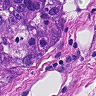
Metastatic tissue present: yes